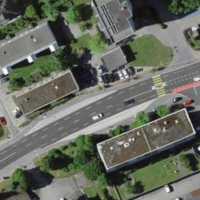
EUNIS habitat code: 54
Species observed at this site:
Humulus lupulus